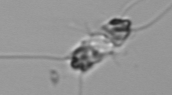
Label: Chaetoceros_didymus